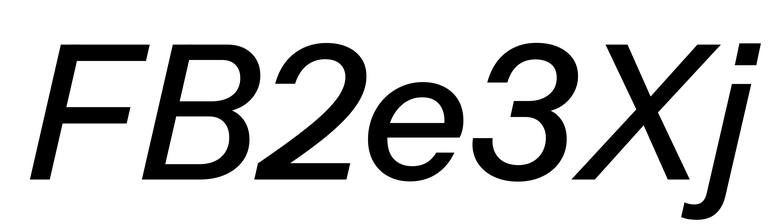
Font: InstrumentSans-Italic_Medium_Italic